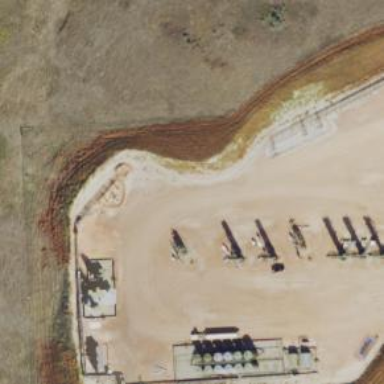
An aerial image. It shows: Petroleum well that is man-made.